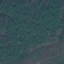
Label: Forest